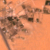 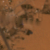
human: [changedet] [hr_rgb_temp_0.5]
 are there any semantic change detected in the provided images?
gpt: There is no change to mention.